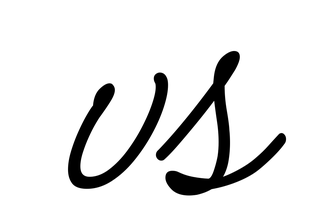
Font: MeowScript-Regular